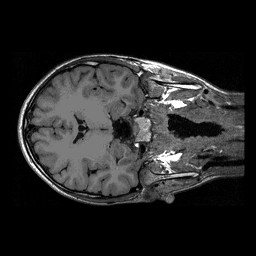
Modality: T1w
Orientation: axial
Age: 13
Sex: male
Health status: ill